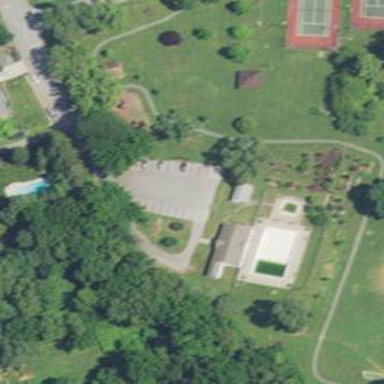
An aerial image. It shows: Sports centre focused on swimming activities.